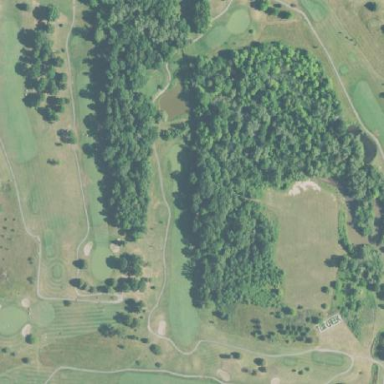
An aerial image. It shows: Golf course surrounded by greenery.